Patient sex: M
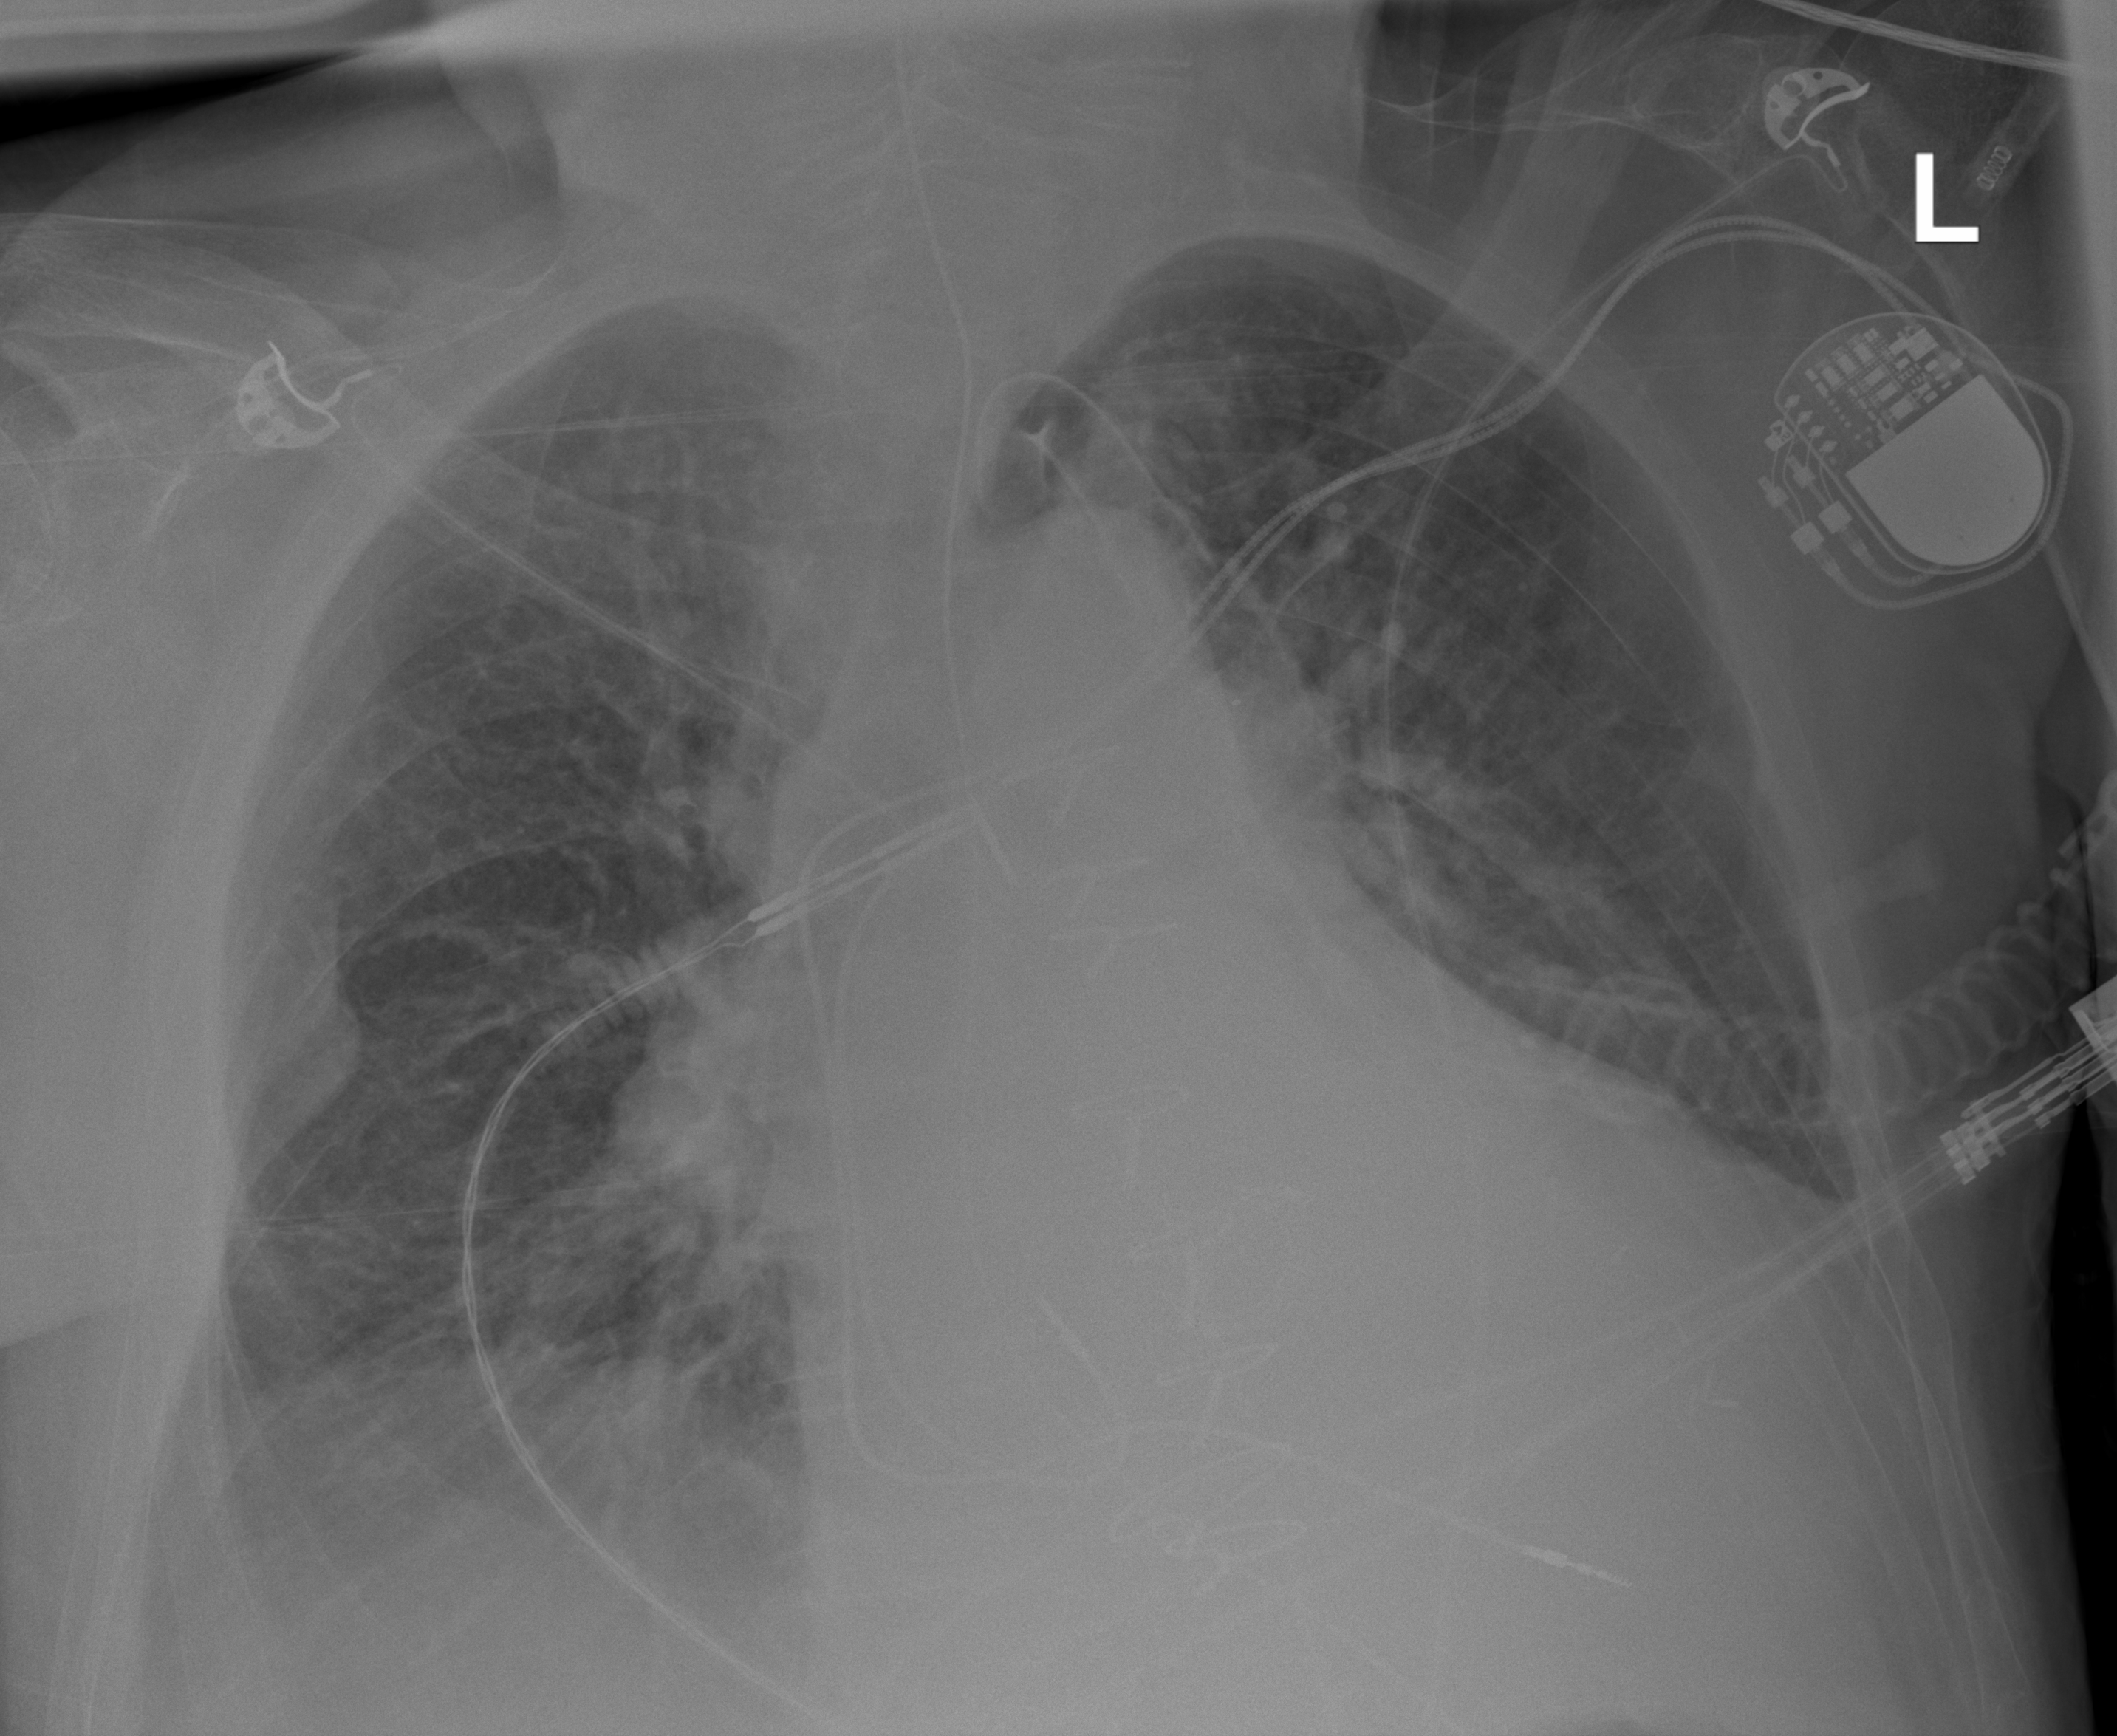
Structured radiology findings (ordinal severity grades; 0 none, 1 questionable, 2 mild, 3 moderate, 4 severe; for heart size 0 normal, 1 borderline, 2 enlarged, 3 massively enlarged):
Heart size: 2
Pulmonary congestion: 2
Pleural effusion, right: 0
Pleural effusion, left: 2
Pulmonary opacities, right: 3
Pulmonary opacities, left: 2
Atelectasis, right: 2
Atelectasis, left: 2